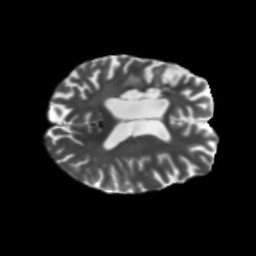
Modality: T2w
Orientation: axial
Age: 68
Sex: female
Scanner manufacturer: siemens
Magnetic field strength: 3 T
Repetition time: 5.25 s
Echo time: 0.08 s